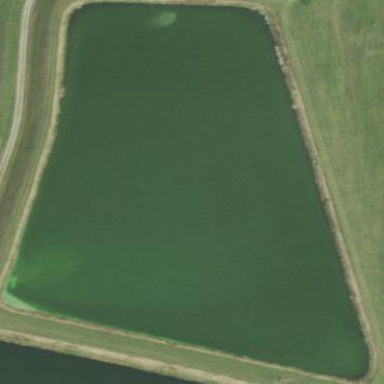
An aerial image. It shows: Reservoir of water.